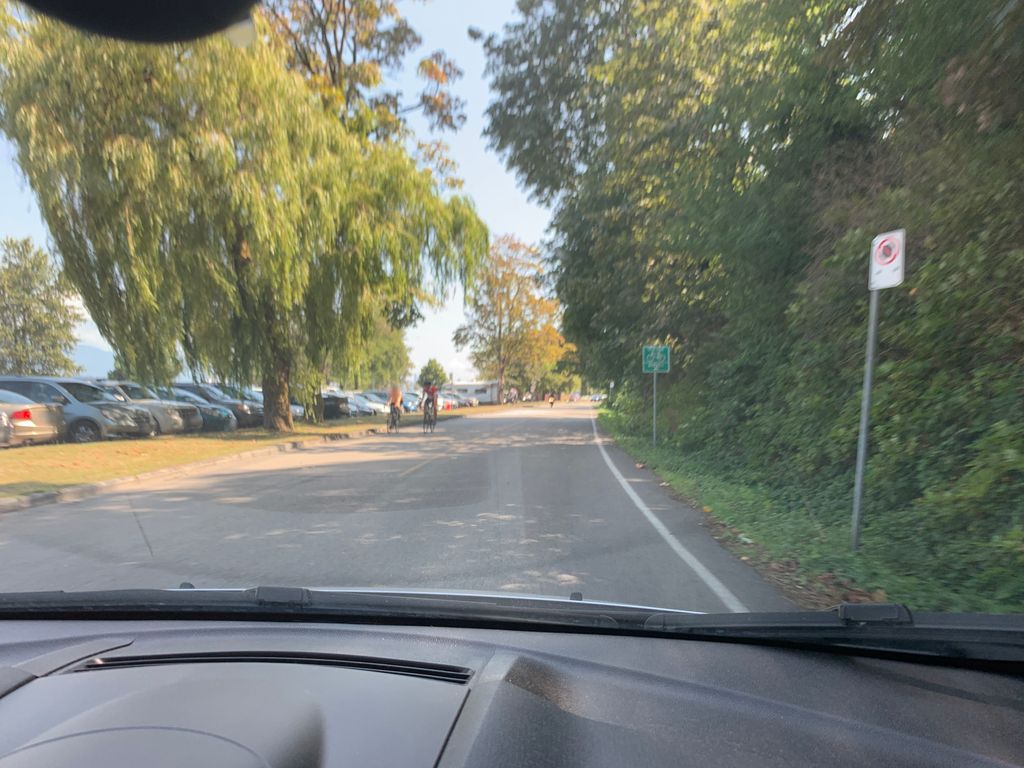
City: vancouver